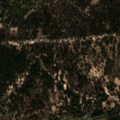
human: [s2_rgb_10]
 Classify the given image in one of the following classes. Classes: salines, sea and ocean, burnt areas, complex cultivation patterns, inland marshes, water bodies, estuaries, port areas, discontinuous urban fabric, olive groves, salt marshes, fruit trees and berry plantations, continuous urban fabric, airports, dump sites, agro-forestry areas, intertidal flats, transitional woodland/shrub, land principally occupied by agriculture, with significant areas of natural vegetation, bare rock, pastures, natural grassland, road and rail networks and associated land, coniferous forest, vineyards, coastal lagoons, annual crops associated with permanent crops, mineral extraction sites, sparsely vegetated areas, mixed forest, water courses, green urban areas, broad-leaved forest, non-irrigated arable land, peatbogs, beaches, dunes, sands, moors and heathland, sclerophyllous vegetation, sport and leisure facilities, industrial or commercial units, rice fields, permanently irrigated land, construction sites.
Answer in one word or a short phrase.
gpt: rice fields, agro-forestry areas, mixed forest